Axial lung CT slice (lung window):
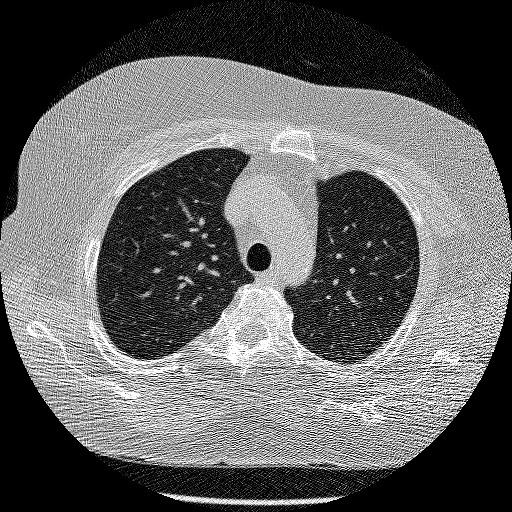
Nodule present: no